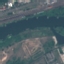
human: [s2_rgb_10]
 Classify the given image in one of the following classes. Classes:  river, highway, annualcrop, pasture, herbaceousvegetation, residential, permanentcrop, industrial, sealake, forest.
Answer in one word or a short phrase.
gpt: River